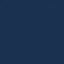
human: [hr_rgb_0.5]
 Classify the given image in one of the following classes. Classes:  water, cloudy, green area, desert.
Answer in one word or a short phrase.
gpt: water